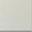
Piece: xx